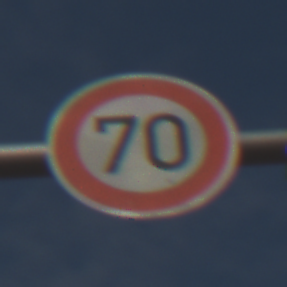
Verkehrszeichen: Geschwindigkeit70
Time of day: Midday
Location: Outdoor (Suburban)
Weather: PartlyCloudy
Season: NotSpecified
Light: Natural